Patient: sex F, age 68
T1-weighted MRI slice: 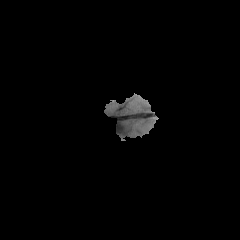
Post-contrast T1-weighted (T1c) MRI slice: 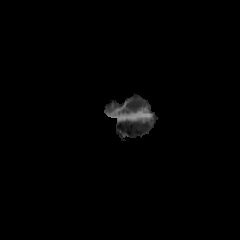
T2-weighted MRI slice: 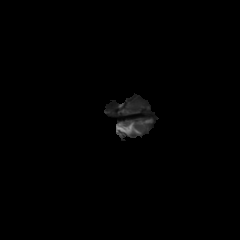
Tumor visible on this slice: no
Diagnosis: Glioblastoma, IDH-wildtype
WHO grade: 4